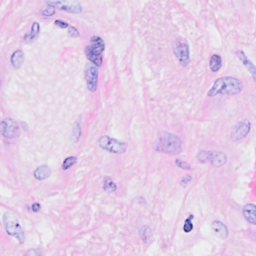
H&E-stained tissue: Breast